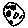
Label: moon